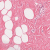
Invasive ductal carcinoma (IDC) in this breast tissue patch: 0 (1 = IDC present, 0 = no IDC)